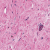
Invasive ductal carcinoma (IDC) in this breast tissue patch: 0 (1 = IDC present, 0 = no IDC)